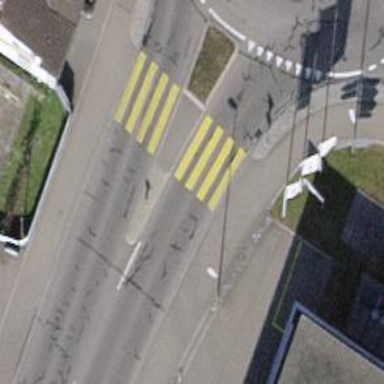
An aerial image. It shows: Marked crossing with zebra sign and island in the middle.